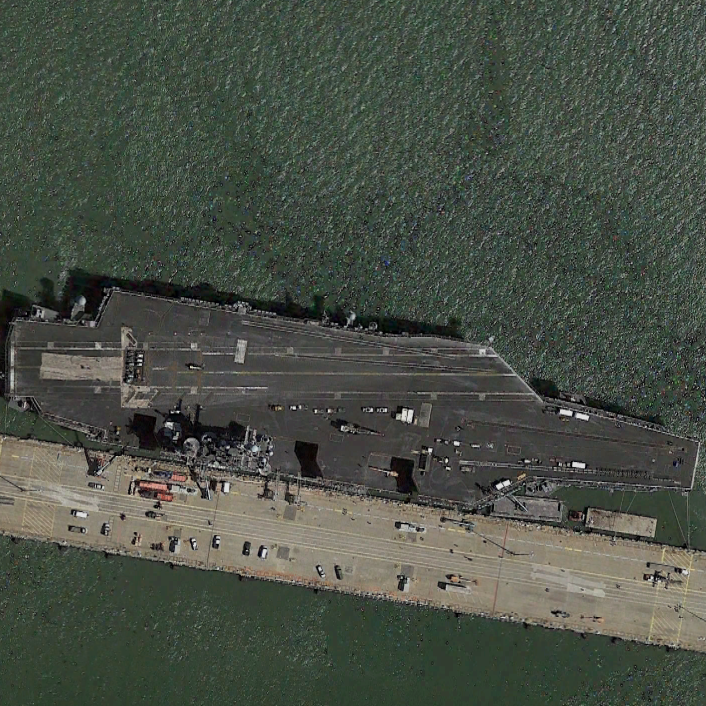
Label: aircraft_carrier